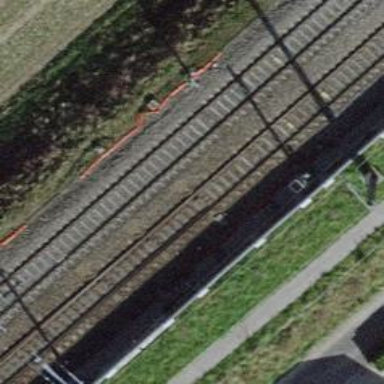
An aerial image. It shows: Railway switch.